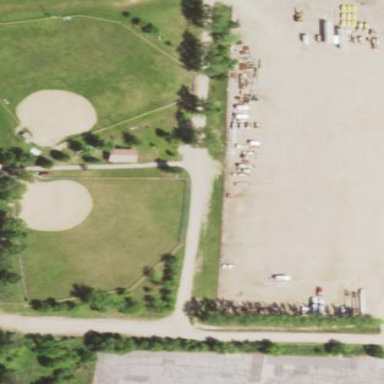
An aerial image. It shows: Softball pitch for baseball.